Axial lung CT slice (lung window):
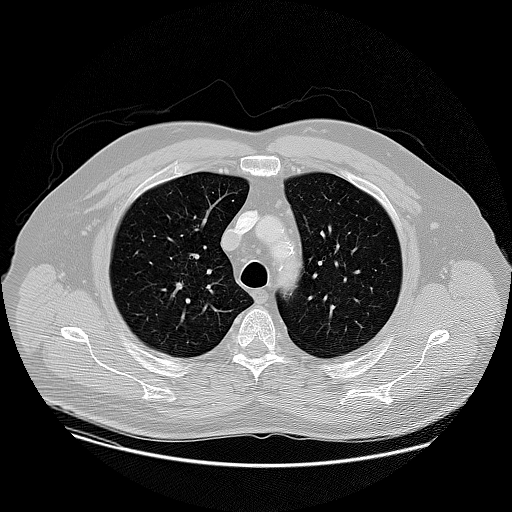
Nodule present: no